Question: I am doing a project for my college using WEKA, I am classifying a very large text file(300MB). But it is a very slow process.
I looked in the task manager and I saw that weka uses only 10% of the cpu, and overall cpu utilization is around 13%. I want to increase weka's cpu utilsation. I already set the priority of weka as 'high'.
Any ideas how can I do that?

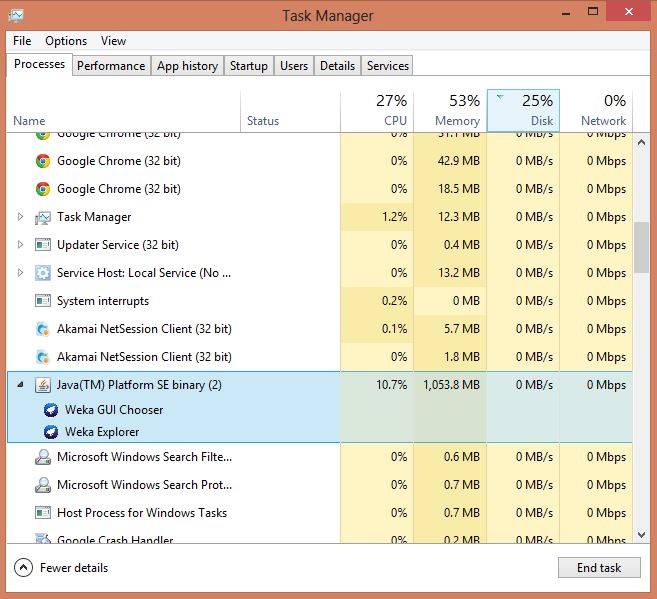
Answer: If you are training (train data set), weka uses 10-fold cross validation by default. Weka Explorer or command line does all folds in single thread. It is possible to execute each fold on thread separately by using GUI Weka KnowledgeFlow. This would be the easiest way in you case. However, each folds can be distributed to others computer so the each fold can be executed on different machine. For more information about fold distribution see <URL>.